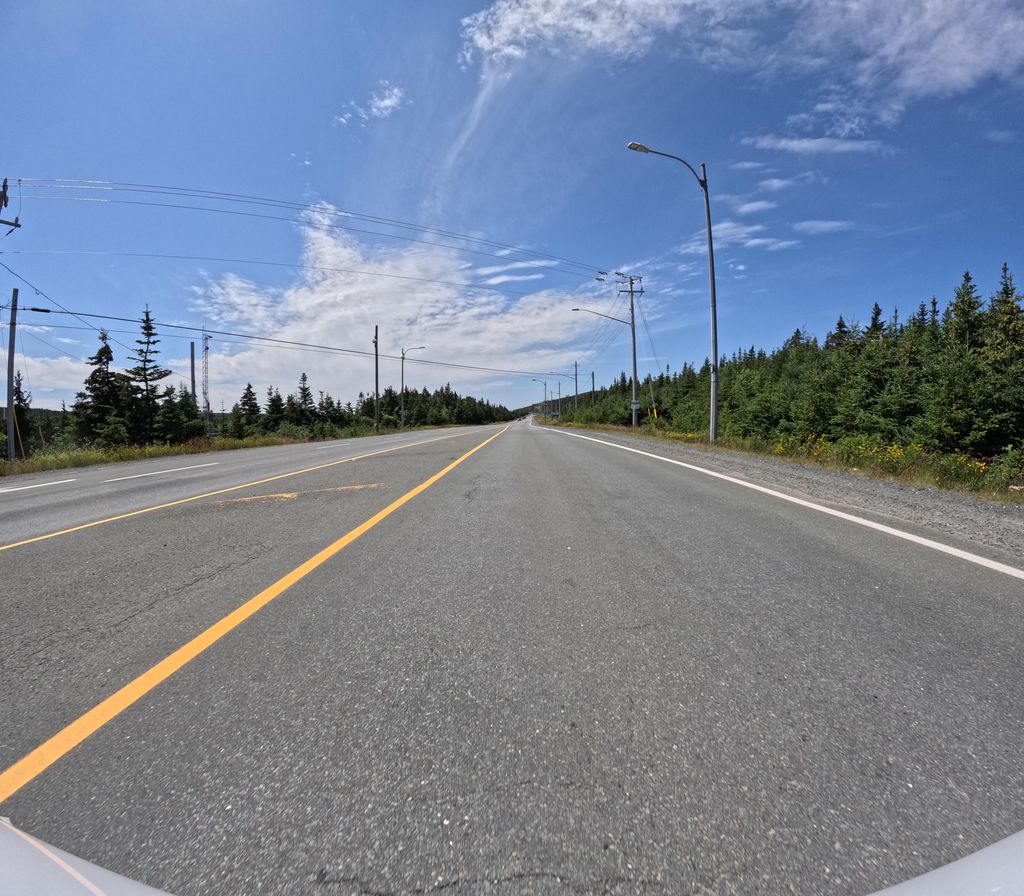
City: st_johns